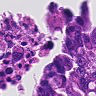
Metastatic tissue present: yes